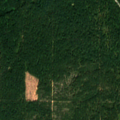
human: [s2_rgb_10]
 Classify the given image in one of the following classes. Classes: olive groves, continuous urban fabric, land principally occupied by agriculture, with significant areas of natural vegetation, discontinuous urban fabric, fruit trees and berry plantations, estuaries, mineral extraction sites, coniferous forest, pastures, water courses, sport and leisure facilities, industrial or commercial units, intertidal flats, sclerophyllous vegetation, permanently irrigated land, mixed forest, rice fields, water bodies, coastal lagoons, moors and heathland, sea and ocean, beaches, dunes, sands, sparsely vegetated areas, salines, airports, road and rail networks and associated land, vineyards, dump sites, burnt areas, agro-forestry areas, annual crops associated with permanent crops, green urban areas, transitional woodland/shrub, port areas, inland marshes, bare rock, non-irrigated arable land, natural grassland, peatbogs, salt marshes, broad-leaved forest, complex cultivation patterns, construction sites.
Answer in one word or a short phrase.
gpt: non-irrigated arable land, coniferous forest, mixed forest